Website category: auto
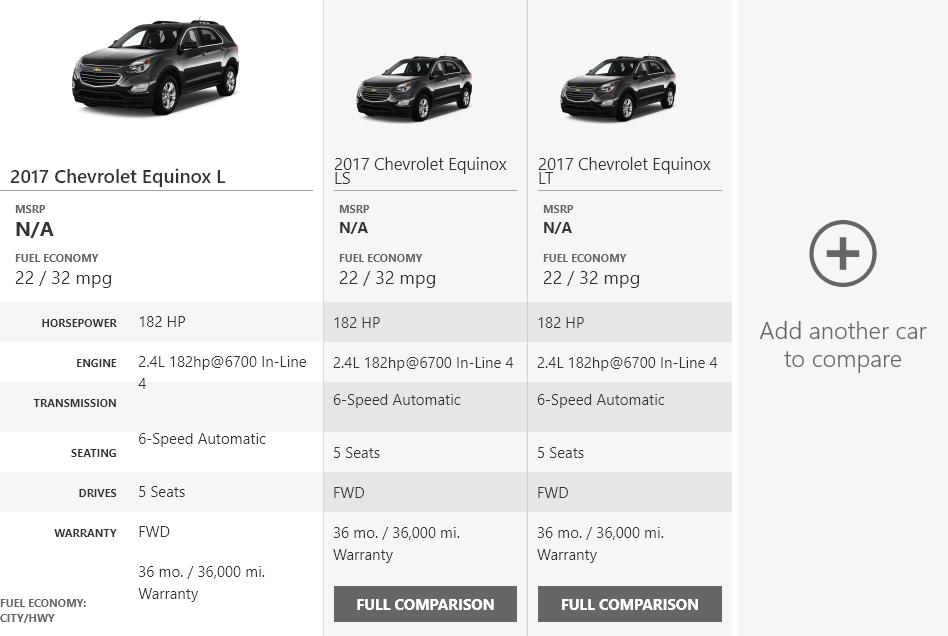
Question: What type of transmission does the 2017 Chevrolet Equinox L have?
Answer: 6-Speed Automatic

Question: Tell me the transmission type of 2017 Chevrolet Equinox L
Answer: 6-Speed Automatic

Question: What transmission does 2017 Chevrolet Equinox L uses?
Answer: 6-Speed Automatic

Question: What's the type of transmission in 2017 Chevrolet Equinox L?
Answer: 6-Speed Automatic

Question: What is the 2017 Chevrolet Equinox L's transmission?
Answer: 6-Speed Automatic

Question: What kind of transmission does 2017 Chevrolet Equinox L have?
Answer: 6-Speed Automatic

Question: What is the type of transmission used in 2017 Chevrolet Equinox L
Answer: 6-Speed Automatic

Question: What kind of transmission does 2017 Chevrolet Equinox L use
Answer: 6-Speed Automatic

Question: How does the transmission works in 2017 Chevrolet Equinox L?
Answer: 6-Speed Automatic

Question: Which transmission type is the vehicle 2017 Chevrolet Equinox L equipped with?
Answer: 6-Speed Automatic

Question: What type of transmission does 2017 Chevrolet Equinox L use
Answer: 6-Speed Automatic

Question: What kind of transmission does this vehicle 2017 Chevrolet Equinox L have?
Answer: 6-Speed Automatic

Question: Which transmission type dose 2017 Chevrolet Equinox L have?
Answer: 6-Speed Automatic

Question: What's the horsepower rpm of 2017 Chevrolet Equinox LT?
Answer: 182 HP

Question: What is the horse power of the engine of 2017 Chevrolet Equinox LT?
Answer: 182 HP

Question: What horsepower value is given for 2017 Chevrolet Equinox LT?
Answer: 182 HP

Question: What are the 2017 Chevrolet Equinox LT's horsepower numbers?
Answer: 182 HP

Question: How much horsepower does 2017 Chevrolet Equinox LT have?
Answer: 182 HP

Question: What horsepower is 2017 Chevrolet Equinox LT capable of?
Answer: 182 HP

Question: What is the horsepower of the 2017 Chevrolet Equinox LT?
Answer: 182 HP

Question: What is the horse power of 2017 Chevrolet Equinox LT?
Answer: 182 HP

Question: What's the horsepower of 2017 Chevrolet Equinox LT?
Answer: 182 HP

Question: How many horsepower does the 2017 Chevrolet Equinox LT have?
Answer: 182 HP

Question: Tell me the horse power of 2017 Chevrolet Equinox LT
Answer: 182 HP

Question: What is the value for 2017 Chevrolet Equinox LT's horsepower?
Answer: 182 HP

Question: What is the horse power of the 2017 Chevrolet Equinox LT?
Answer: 182 HP

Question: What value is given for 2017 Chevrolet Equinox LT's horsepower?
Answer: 182 HP

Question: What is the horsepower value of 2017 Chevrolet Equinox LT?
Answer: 182 HP

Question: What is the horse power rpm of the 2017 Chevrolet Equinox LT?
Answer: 182 HP

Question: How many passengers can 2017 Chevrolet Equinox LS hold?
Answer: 5 Seats

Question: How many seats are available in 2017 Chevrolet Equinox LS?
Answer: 5 Seats

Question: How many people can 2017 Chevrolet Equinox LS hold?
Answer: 5 Seats

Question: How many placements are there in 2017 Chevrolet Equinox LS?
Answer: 5 Seats

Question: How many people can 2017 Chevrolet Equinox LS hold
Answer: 5 Seats

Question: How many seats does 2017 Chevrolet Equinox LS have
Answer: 5 Seats

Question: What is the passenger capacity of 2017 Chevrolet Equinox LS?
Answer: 5 Seats

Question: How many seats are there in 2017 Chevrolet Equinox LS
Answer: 5 Seats

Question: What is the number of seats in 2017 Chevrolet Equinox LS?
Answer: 5 Seats

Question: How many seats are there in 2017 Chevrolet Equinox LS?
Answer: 5 Seats

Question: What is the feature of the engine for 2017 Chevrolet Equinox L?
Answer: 2.4L 182hp@6700 In-Line 4

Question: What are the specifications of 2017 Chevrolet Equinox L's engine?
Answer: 2.4L 182hp@6700 In-Line 4

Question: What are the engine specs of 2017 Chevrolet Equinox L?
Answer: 2.4L 182hp@6700 In-Line 4

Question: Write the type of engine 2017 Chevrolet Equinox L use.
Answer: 2.4L 182hp@6700 In-Line 4

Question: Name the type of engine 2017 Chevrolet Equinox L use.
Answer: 2.4L 182hp@6700 In-Line 4

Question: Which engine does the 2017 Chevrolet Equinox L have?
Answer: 2.4L 182hp@6700 In-Line 4

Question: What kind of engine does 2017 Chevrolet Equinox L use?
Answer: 2.4L 182hp@6700 In-Line 4

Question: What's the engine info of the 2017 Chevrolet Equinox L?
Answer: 2.4L 182hp@6700 In-Line 4

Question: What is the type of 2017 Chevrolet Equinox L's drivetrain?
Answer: FWD

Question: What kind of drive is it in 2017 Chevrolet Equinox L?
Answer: FWD

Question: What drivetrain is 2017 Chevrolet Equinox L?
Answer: FWD

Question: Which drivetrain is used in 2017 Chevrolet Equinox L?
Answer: FWD

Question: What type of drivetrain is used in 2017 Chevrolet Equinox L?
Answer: FWD

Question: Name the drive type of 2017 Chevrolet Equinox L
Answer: FWD

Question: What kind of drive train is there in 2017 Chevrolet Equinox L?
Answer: FWD

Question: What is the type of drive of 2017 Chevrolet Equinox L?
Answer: FWD

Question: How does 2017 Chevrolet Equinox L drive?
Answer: FWD

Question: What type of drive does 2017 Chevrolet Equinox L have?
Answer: FWD

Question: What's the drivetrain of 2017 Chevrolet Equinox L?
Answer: FWD

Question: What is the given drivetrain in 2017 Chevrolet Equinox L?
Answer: FWD

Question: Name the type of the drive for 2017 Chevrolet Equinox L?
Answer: FWD

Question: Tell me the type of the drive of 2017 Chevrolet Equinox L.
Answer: FWD

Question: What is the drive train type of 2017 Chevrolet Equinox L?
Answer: FWD

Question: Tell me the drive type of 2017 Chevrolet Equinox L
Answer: FWD

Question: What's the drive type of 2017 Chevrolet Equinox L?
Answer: FWD